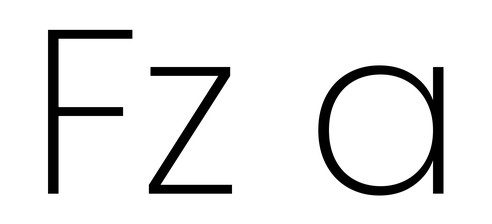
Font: Poppins-ExtraLight